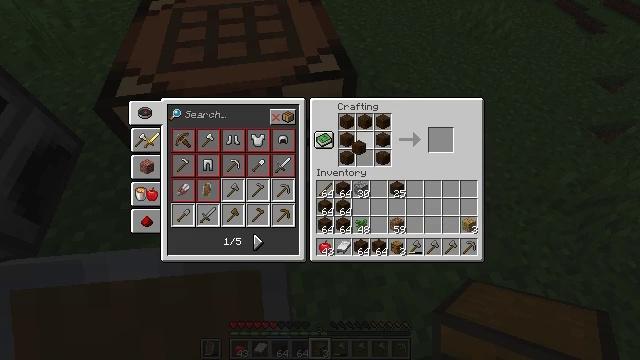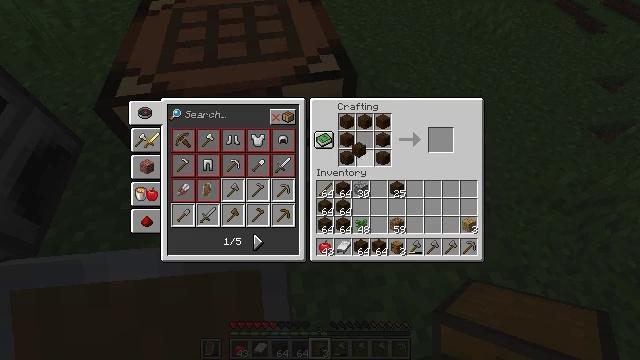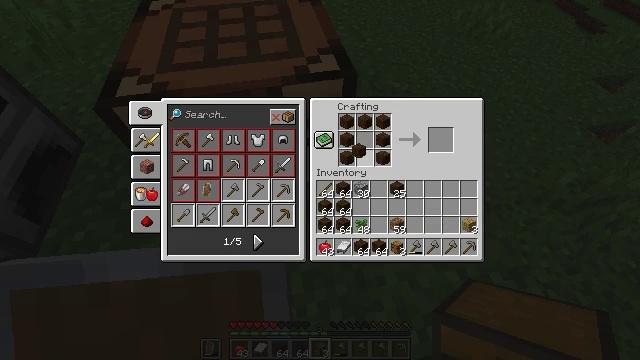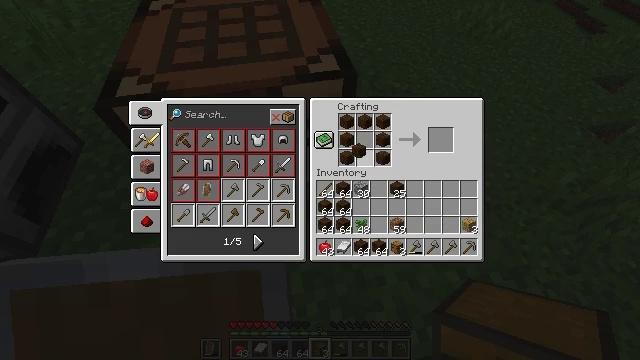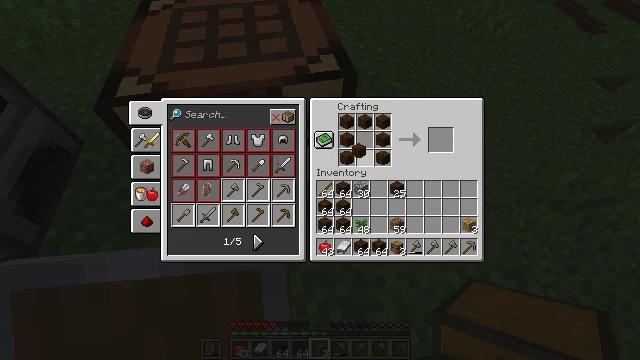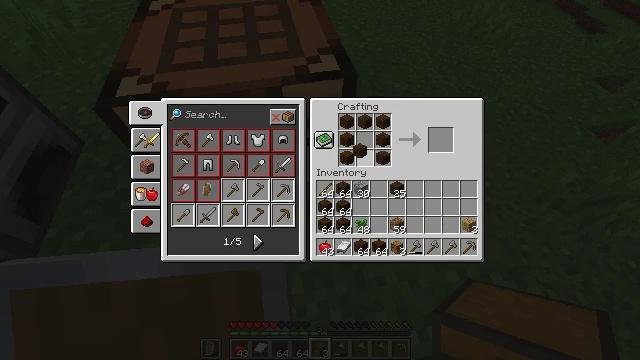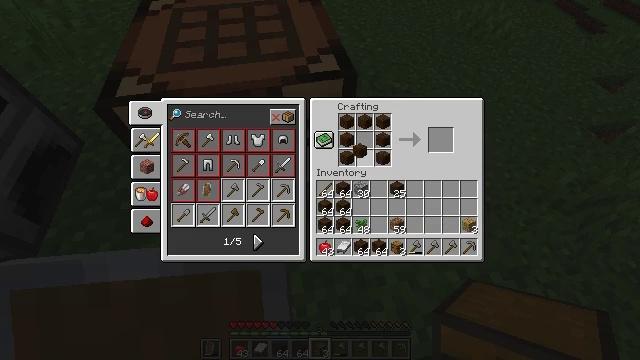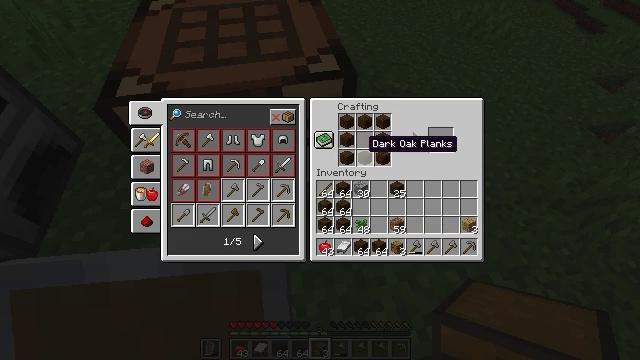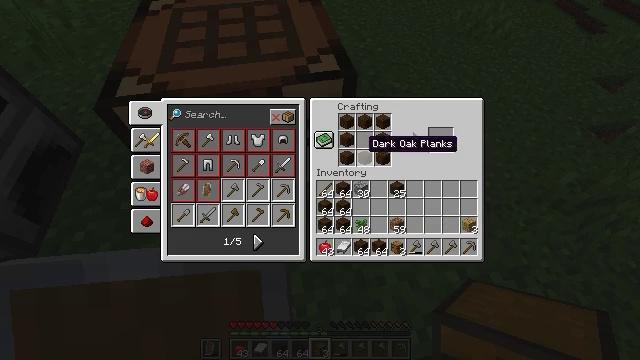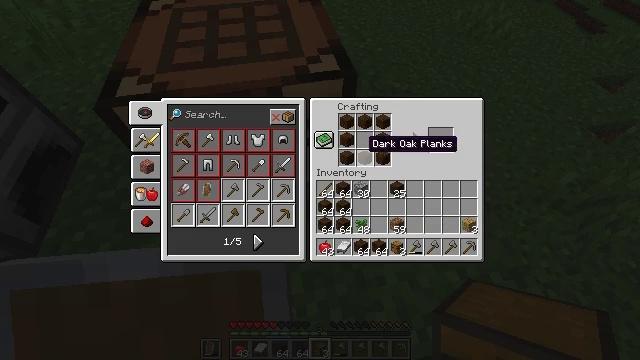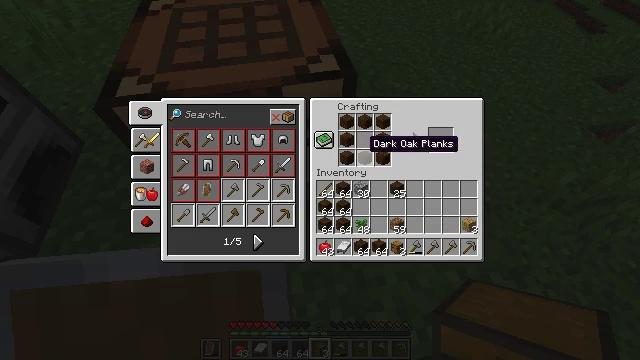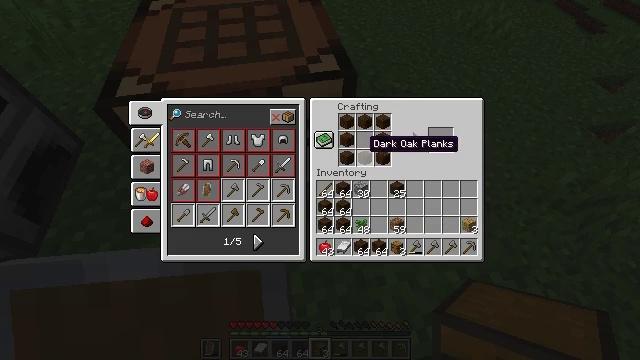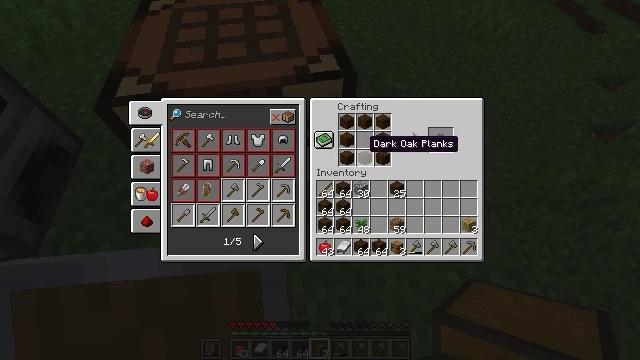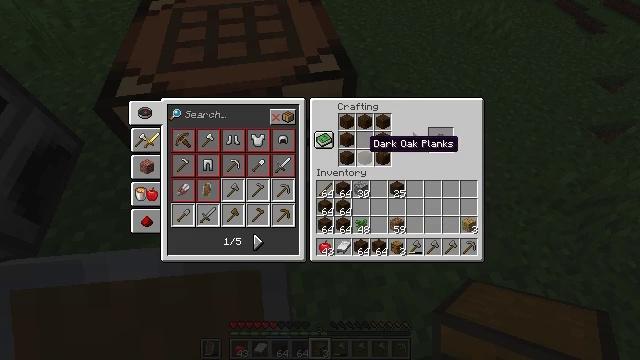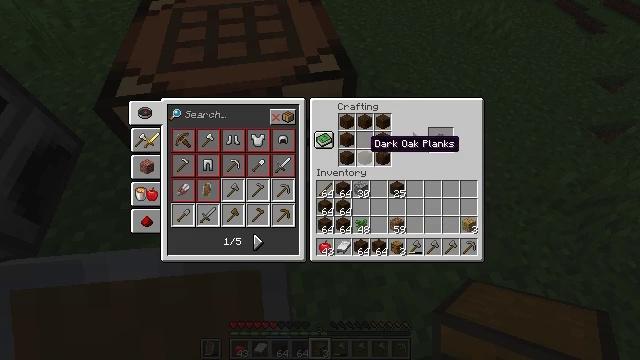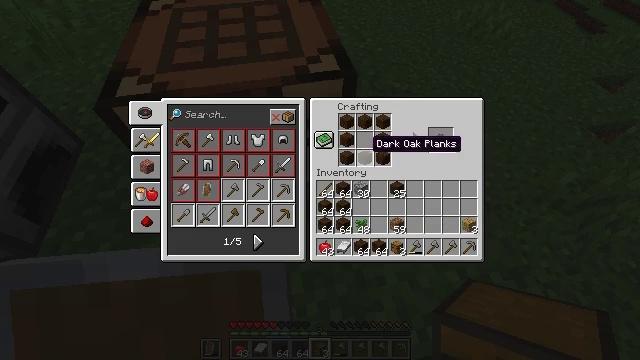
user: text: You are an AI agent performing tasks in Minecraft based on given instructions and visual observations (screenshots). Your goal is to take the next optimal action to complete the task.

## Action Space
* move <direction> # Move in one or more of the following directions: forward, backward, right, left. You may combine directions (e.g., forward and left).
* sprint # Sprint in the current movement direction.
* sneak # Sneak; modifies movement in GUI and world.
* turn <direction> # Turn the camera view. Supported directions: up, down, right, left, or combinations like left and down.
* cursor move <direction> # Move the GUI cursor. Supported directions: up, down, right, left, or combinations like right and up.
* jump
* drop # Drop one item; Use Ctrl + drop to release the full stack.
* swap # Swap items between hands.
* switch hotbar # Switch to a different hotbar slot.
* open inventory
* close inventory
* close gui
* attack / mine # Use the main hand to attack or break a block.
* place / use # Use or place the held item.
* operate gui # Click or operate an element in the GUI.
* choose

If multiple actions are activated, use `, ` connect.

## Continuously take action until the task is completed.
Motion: motion action
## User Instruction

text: Create a chest by arranging planks in the crafting grid.
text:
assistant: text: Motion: no_op
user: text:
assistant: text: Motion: no_op
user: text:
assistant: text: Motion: choose
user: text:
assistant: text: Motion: choose
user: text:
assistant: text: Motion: choose
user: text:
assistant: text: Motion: choose
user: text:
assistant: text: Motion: no_op
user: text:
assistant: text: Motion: no_op
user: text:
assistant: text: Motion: no_op
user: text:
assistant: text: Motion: no_op
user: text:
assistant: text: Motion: no_op
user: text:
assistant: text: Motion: no_op
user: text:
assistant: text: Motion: no_op
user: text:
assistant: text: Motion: no_op
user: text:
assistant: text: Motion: no_op
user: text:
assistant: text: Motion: no_op
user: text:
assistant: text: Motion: cursor move right
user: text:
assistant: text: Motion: cursor move right
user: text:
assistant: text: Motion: cursor move right
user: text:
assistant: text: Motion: cursor move right
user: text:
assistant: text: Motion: cursor move right
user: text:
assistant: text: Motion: sneak, cursor move right
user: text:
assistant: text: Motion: sneak
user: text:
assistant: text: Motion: sneak
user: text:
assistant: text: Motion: sneak
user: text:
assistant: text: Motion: sneak
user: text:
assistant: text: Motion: sneak
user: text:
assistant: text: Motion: sneak
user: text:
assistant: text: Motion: sneak
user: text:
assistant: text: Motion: sneak